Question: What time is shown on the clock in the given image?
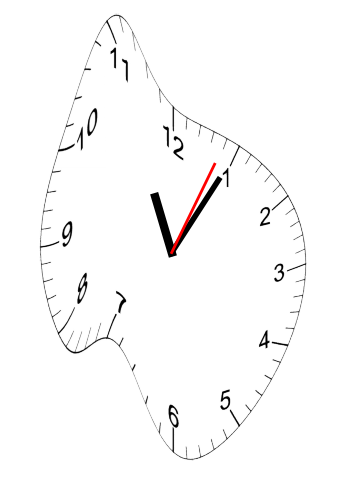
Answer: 11:05:04